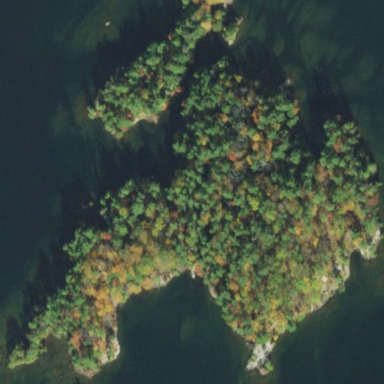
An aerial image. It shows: Campsite located on islet.